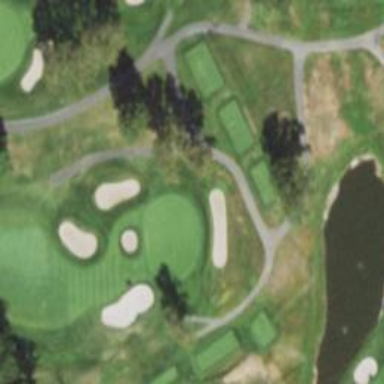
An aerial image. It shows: Path used for both walking and golf.